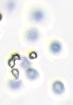
Label: Phaeocystis